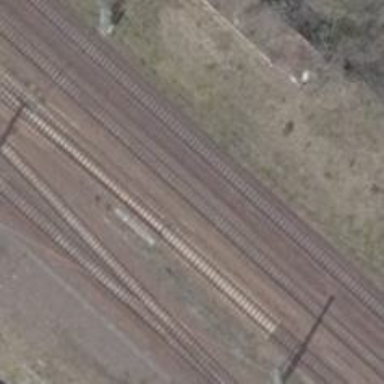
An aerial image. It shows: Railway switch.